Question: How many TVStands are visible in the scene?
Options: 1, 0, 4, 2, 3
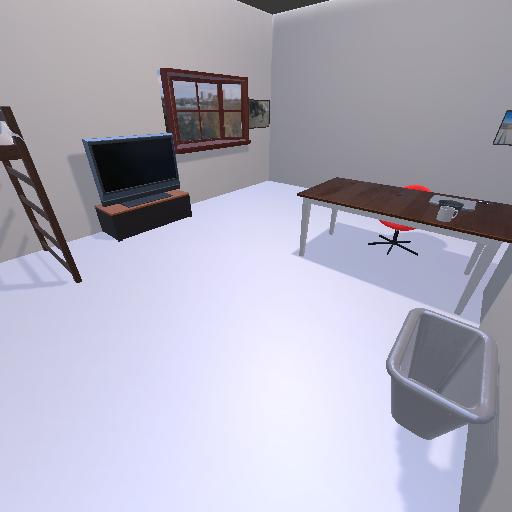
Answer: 1